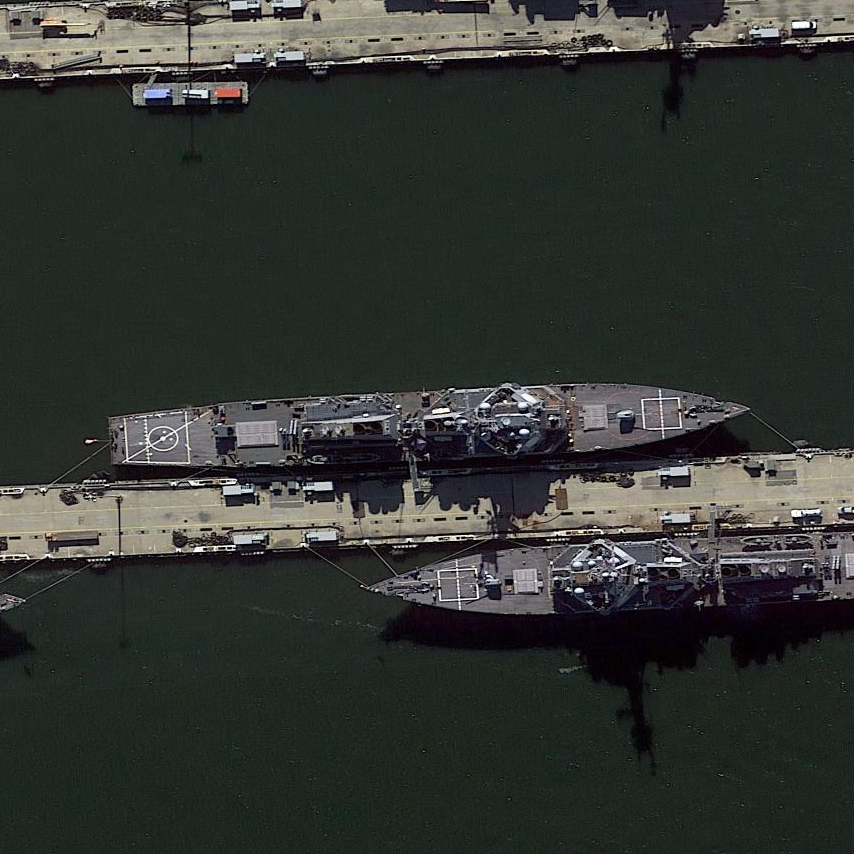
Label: destroyer